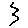
Label: zigzag